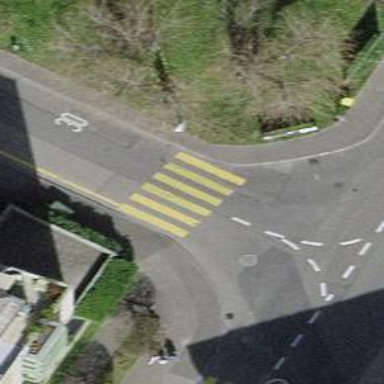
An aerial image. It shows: Zebra crossing on the road.